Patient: sex F, age 37
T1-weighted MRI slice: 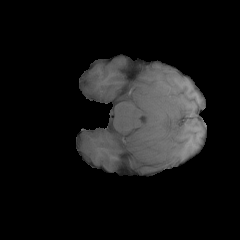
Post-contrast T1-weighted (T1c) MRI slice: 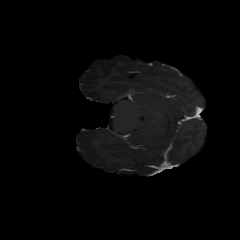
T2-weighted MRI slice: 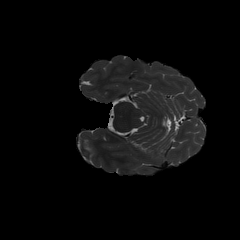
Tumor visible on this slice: no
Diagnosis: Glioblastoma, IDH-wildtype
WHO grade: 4